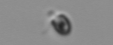
Label: Pyramimonas